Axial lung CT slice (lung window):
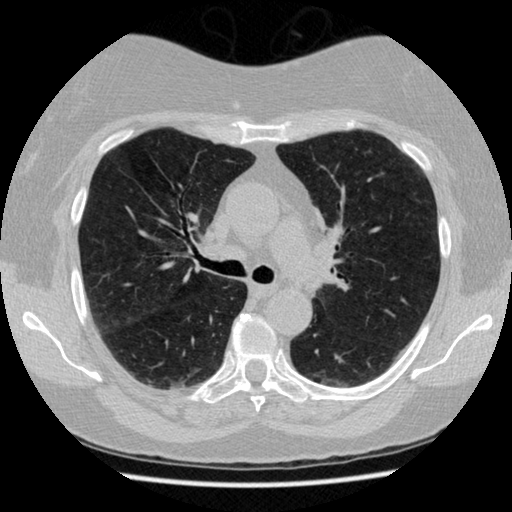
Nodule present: no